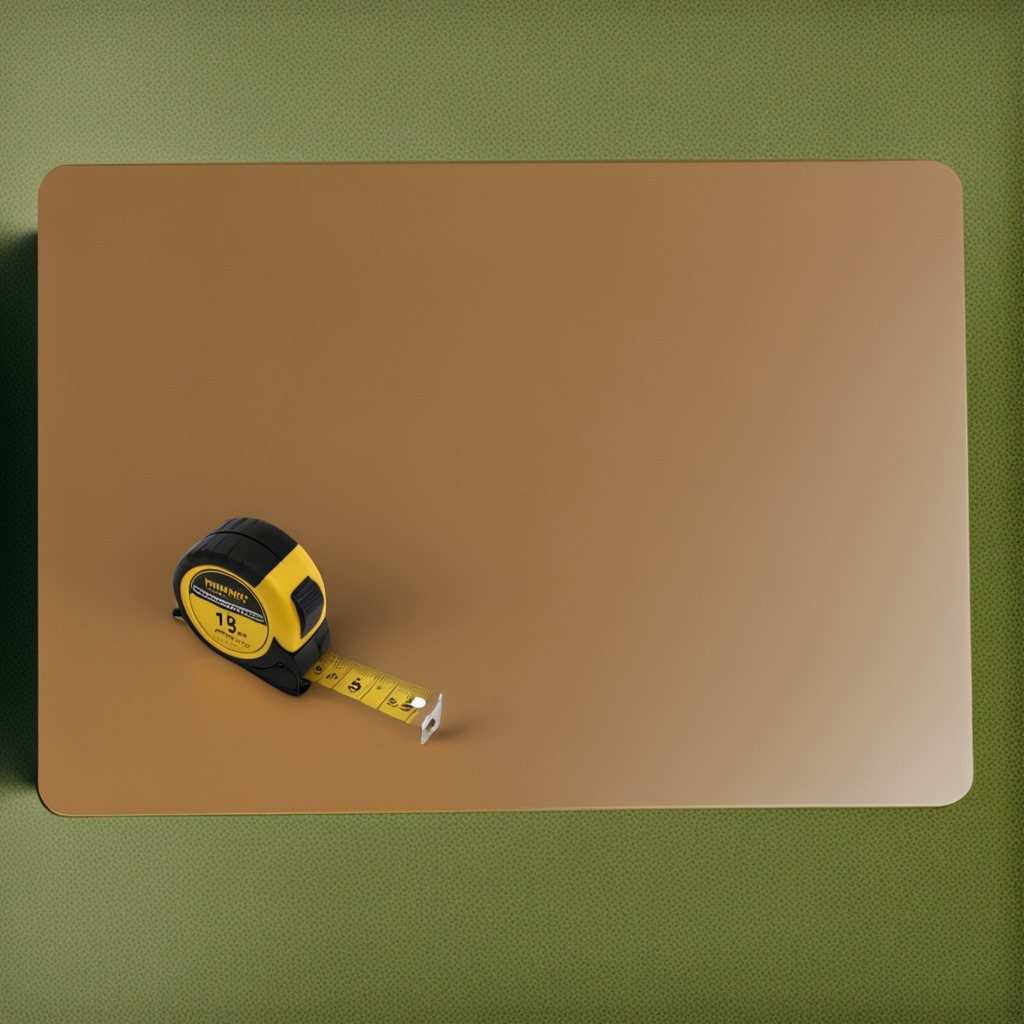
A measuring tape is lying on a clean utility table in a temporary outdoor tool station afternoon light present textured surface